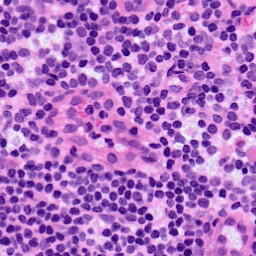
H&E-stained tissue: LymphNode